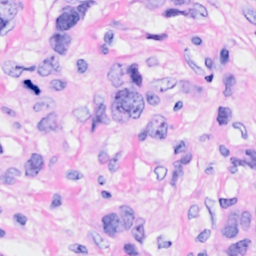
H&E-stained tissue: Breast